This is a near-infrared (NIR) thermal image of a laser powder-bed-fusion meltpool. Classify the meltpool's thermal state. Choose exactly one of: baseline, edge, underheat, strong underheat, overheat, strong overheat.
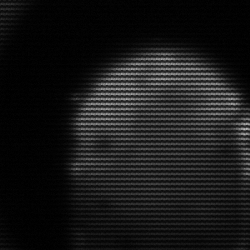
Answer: edge